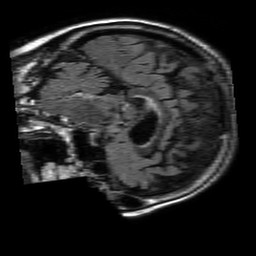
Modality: FLAIR
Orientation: sagittal
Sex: female
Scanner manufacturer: philips
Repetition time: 11 s
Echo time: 0.125 s